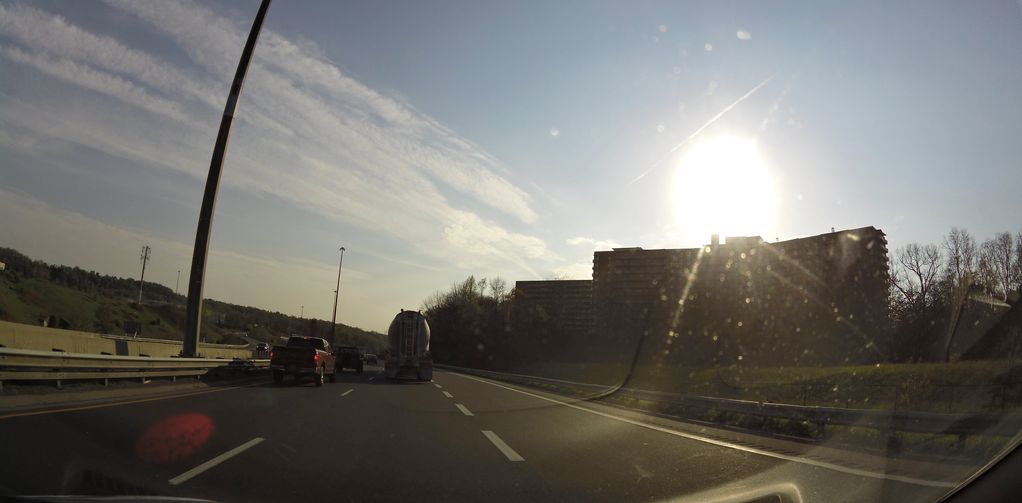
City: hamilton